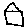
Label: house